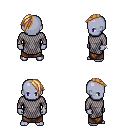
a pixel art fantasy rpg character, male body template, dark elf, purple skin, chain mail, robe skirt, light blonde long mohawk hairstyle, bracelets, four views (front, back, left, right), 2x2 character sprite sheet, small pixel art, hard edges, no anti-aliasing